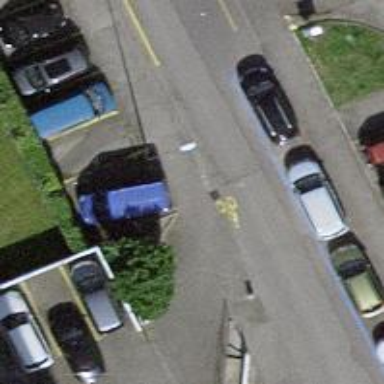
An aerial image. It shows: Residential road with opposite cycleway.